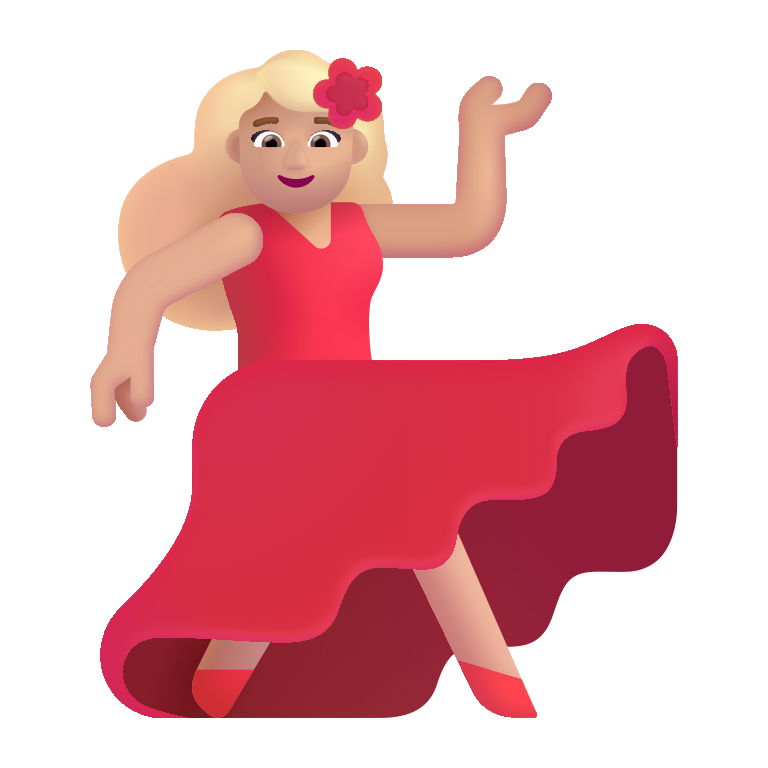
woman dancing color  light